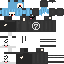
A female skeleton skin with dark skin, wearing blonde helmet dressed in a blue hoodie and black pants, featuring a closed mouth.